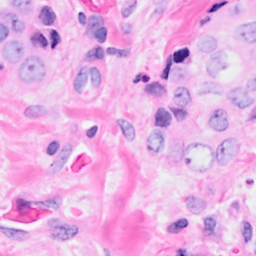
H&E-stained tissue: Breast